Field crop: maize
Growth stage: 2
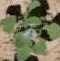
Species: chenopodium